Question: just a small labyrinth solver. try it to on python but dont even understand why it doesnt print anything. Im just started with python and trying to actually translate my teachers code from cpp just for interest.
need to reach to the destination after visiting each cell
'''
m = [
[2,0,0,0,0,0],
[0,0,0,0,0,0],
[0,0,0,0,0,0],
[0,0,0,0,0,0],
[0,0,0,2,0,0],
[0,0,0,0,0,0]
]
STOP = 34
r = 0
c = 0
def init( r_: int = 0, c_: int = 0) -> None:
r = 0
c = 0
def step(r,c,level):
if level==STOP-1:
if r == 3 and c == 5:
for i in range(0,level):
print("("+init(int(r),int(c))+"," + init(int(r),int(c)) + ") - ")
print("(3,5)
")
return True
else:
return False
m[r][c]=1
if c > 0 and m[r][c - 1] == 0:
if step(r, c - 1, level + 1):
return True
if c < 5 and m[r][c + 1] == 0:
if (step(r, c + 1, level + 1)):
return True
if r > 0 and m[r - 1][c] == 0:
if (step(r - 1, c, level + 1)):
return True
if r < 5 and m[r + 1][c] == 0:
if (step(r + 1, c, level + 1)):
return True
m[r][c] = 0
return False
def main(argc, argv):
step(0, 1, 0)
'''

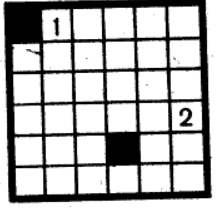
Answer: got it
'''
import matplotlib.pyplot as plt
S, F, W, X = 1, 2, 0, None
FIELD = [[X,S,W,W,W,W],
[W,W,W,W,W,W],
[W,W,W,W,W,W],
[W,W,W,W,W,F],
[W,W,W,X,W,W],
[W,W,W,W,W,W]]
ROWS = len(FIELD)
COLS = len(FIELD[0])
START_POS = [(i, line.index(S)) for i, line in enumerate(FIELD) if S in line][0]
FINISH_POS = [(i, line.index(F)) for i, line in enumerate(FIELD) if F in line][0]
STEPS = sum(line.count(W) for line in FIELD) + 1
print("Start:", START_POS, "
Finish:", FINISH_POS, "
Total steps:", STEPS)
def do_step(level, path, points):
global FIELD
r, c = points[-1]
if r<0 or c<0 or r>=ROWS or c>=COLS or FIELD[r][c] == X:
return
if level == STEPS and (r, c) == FINISH_POS:
print("Found path:", path)
yy, xx = zip(*points)
plt.plot(xx, yy, "-ok")
plt.gca().invert_yaxis()
plt.show()
exit()
current = FIELD[r][c]
FIELD[r][c] = X
for dr, dc, dir in ((-1,0,'^'), (0,1,'>'), (1,0,'v'), (0,-1,'<')):
do_step(level+1, path+dir, points+[(r+dr,c+dc)])
FIELD[r][c] = current
do_step(0, "", [START_POS])
print("No path's found.")
'''